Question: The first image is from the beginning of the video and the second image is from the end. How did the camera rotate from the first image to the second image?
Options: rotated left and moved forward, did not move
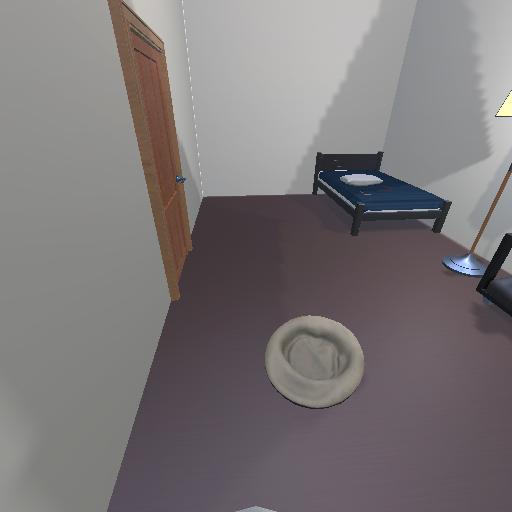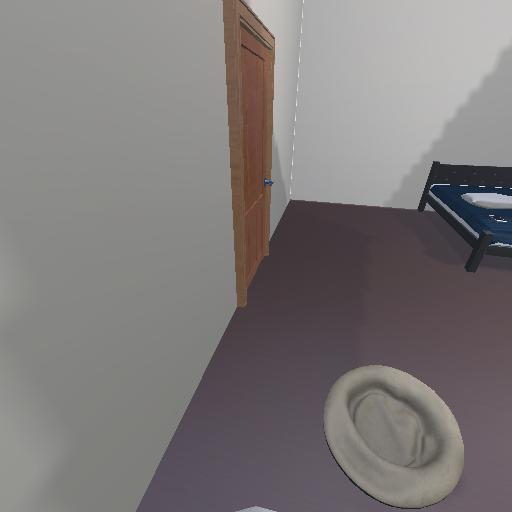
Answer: rotated left and moved forward